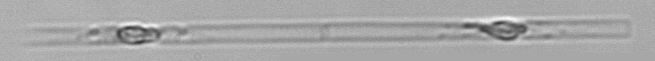
Label: Dactyliosolen_blavyanus